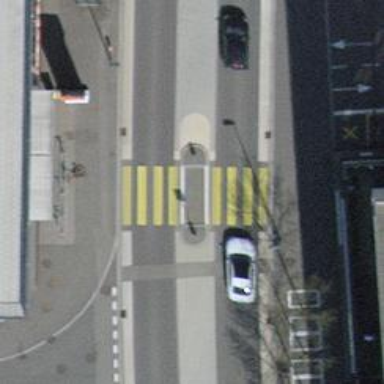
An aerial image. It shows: Zebra crossing with asphalt footway. The crossing includes central island and markings.